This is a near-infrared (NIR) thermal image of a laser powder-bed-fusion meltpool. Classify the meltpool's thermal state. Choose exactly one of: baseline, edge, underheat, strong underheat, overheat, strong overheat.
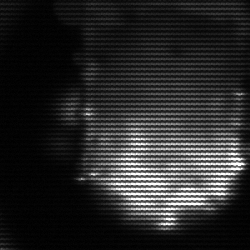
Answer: baseline